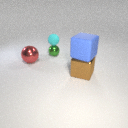
large brown metal cube below large blue rubber cube